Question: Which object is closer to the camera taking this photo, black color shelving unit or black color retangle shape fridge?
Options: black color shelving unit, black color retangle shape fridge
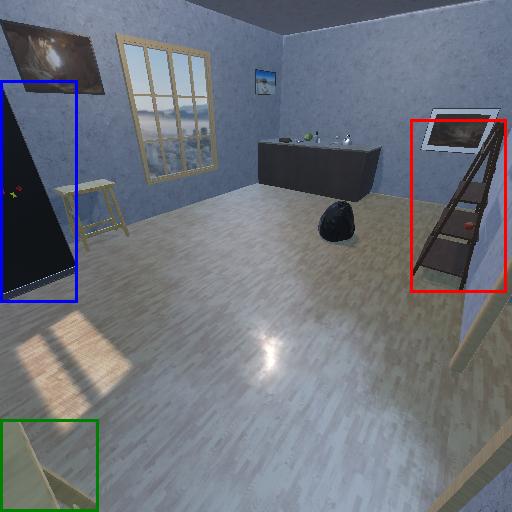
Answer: black color shelving unit